【题型】解答题　【知识点】解析几何　【难度】medium
已知双曲线$\Gamma:\frac{x^2}{a^2}-\frac{y^2}{b^2}=1$的左、右焦点分别为$F_1,F_2$，点$A$是其左顶点，点$P$是双曲线上一点，且位于第一象限，若双曲线$\Gamma$的离心率$e=2,b=2\sqrt{3}$.

(1)求双曲线$\Gamma$的方程；

(2)若三角形$APF_2$是等腰三角形，求点$P$的坐标；

(3)直线$PF_2$不垂直于$x$轴，且与曲线$\Gamma$的另一个交点为$Q$，若$\angle PF_1Q$是锐角，求直线$PF_2$的斜率的取值范围.
【解答】
【答案】(1)$\frac{x^2}{4}-\frac{y^2}{12}=1$

(2)$P(4,6)$或$P\left(\frac{3\sqrt{5}-1}{2},\frac{3\sqrt{10-2\sqrt{5}}}{2}\right)$

(3)$(-\infty,-\sqrt{3})\cup\left(-\frac{3\sqrt{7}}{7},0\right)\cup(\sqrt{3},+\infty)$

【分析】(1) 根据题设条件求出基本量后得双曲线方程.

(2) 就$|AP|=|PF_2|$、$|AF_2|=|PF_2|$、$|AF_2|=|PA|$分类得方程组，求解后得$P$的坐标.

(3) 联立直线方程和双曲线方程，结合韦达定理可得关于斜率的不等式，求解后得斜率的范围.

【详解】(1) 设半焦距为$c$，则$\frac{c}{a}=2$即$c=2a$，而$b=2\sqrt{3}$，故$c^2-a^2=12$，

故$a=2$，$c=4$，故双曲线$\Gamma$的方程为：$\frac{x^2}{4}-\frac{y^2}{12}=1$.

(2) 由(1)得$F_2(4,0)$，$A(-2,0)$，

因为$P$在第一象限，故设$P(m,n)$，其中$m>2,n>0$，

因为三角形$APF_2$是等腰三角形，故$|AP|=|PF_2|$或$|AF_2|=|PF_2|$或$|AF_2|=|PA|$.

若$|AP|=|PF_2|$，则$P$在$AF_2$的中垂线上，则$m=\frac{-2+4}{2}=1<2$，舍；

若$|AF_2|=|PF_2|$，则$|AF_2|=a+c=6$，故$|PF_2|=6$，

故
\[
\begin{cases}
\frac{m^2}{4}-\frac{n^2}{12}=1 \\
(m-4)^2+n^2=36
\end{cases}
\]
解得$\begin{cases}m=4\\n=6\end{cases}$，故$P(4,6)$.

若$|AF_2|=|PA|$，同理有
\[
\begin{cases}
\frac{m^2}{4}-\frac{n^2}{12}=1 \\
(m+2)^2+n^2=36 \\
m>2
\end{cases}
\]
解得$\begin{cases}m=\frac{3\sqrt{5}-1}{2}\\n=\frac{3\sqrt{10-2\sqrt{5}}}{2}\end{cases}$，

故$P\left(\frac{3\sqrt{5}-1}{2},\frac{3\sqrt{10-2\sqrt{5}}}{2}\right)$.

综上，$P(4,6)$或$P\left(\frac{3\sqrt{5}-1}{2},\frac{3\sqrt{10-2\sqrt{5}}}{2}\right)$.

(3)

设直线$PF_2:y=k(x-4)$，设$P(x_1,y_1),Q(x_2,y_2)$，

而$F_1(-4,0)$，故$\overrightarrow{PF_1}=(-4-x_1,-y_1)$，$\overrightarrow{QF_1}=(-4-x_2,-y_2)$，

因为$\angle PF_1Q$是锐角，故$(x_1+4)(x_2+4)+y_1y_2>0$，

所以$(x_1+4)(x_2+4)+k^2(x_1-4)(x_2-4)>0$，

整理得到$(1+k^2)x_1x_2+(4-4k^2)(x_1+x_2)+16+16k^2>0$.

由
\[
\begin{cases}
y = k(x-4) \\
3x^2-y^2=12
\end{cases}
\]
可得$(3-k^2)x^2+8k^2x-16k^2-12=0$，

故$3-k^2\neq 0$且$\Delta=64k^4+4(3-k^2)(16k^2+12)=144k^2+144>0$，

且$x_1+x_2=\frac{-8k^2}{3-k^2}$，$x_1x_2=\frac{-16k^2-12}{3-k^2}$.
因为点$P$在第一象限，所以$k>\sqrt{3}$或$k<0$.

又$(1+k^2)\cdot\frac{-16k^2-12}{3-k^2}+(4-4k^2)\cdot\frac{-8k^2}{3-k^2}+16+16k^2>0$，

整理得：$\frac{9-7k^2}{3-k^2}<0$，故$-\frac{3\sqrt{7}}{7}<k<0$或$k<-\sqrt{3}$或$k>\sqrt{3}$.

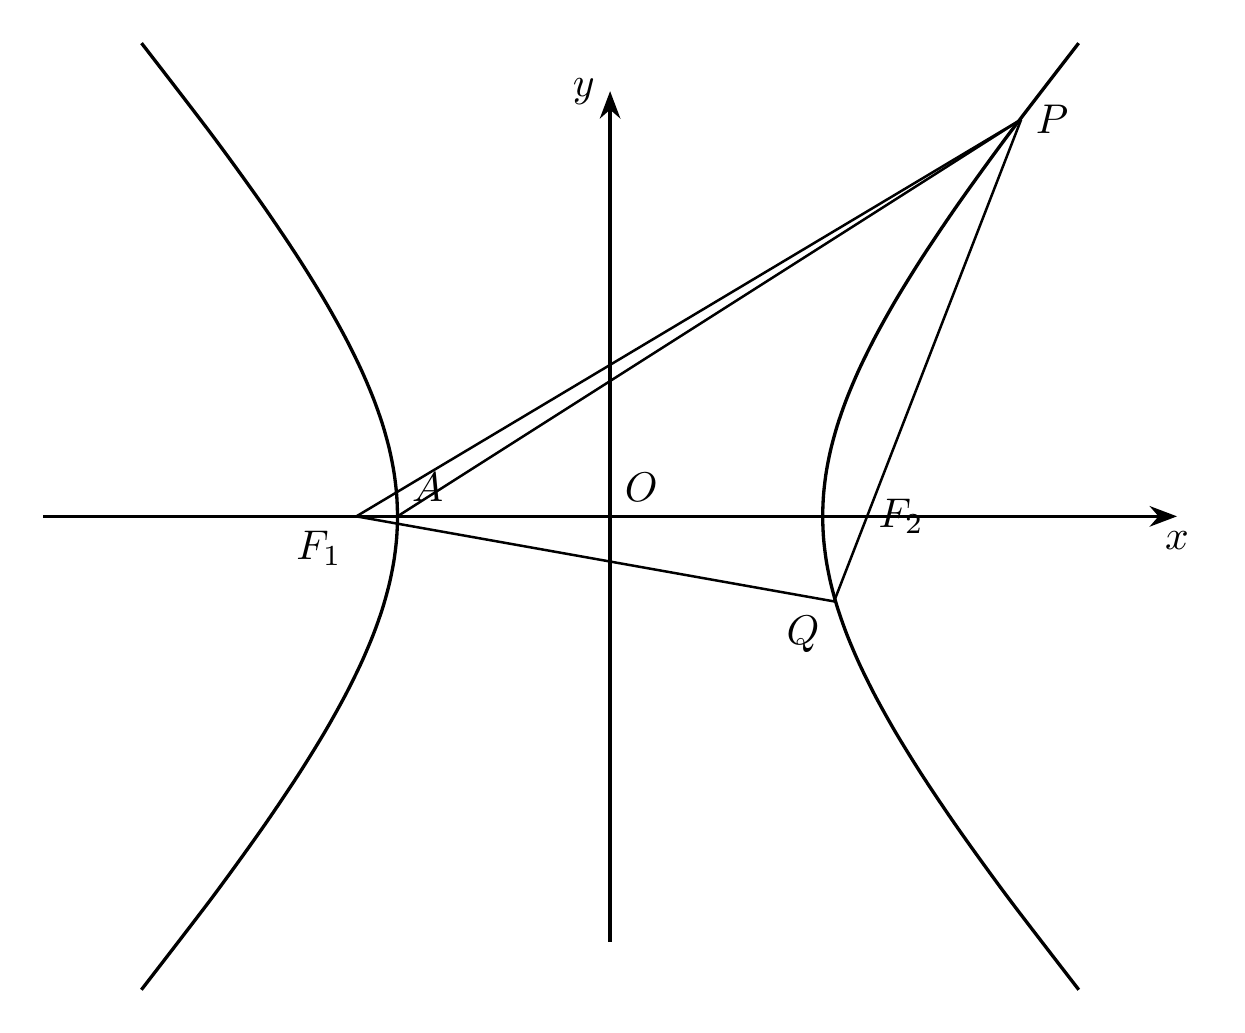